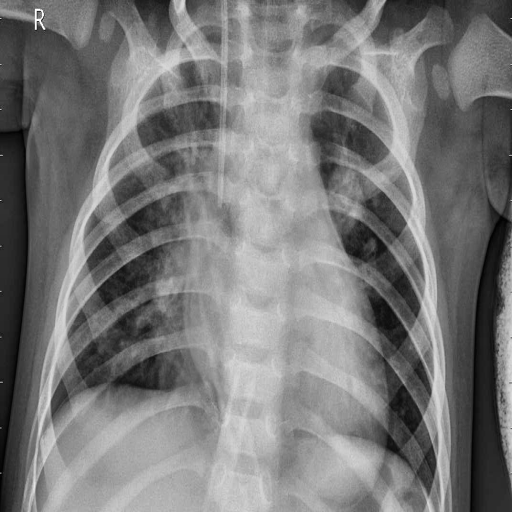
Finding: PNEUMONIA